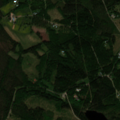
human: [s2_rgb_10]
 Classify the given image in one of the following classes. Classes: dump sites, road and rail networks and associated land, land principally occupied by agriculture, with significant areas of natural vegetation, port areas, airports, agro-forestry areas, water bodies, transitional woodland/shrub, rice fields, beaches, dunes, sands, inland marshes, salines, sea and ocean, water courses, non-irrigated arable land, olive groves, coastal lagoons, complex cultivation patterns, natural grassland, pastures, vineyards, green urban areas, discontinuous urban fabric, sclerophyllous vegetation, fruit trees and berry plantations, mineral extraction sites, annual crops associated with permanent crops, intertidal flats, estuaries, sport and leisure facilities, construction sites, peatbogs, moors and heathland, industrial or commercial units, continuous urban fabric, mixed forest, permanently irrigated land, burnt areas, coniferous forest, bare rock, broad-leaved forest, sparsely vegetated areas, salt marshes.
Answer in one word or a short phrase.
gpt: broad-leaved forest, coniferous forest, mixed forest